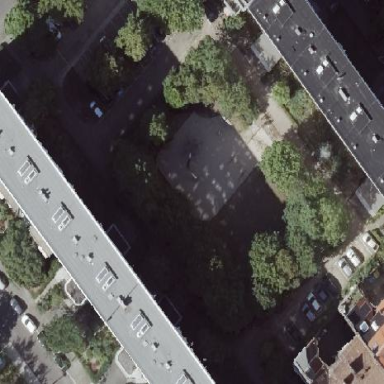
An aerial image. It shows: Sandpit playground.